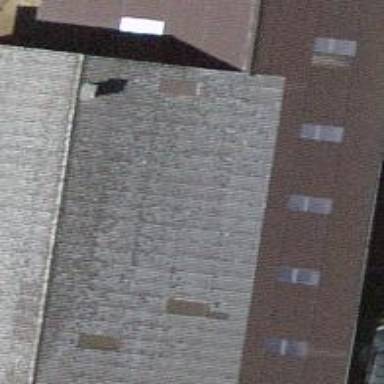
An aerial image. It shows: Rural barn.